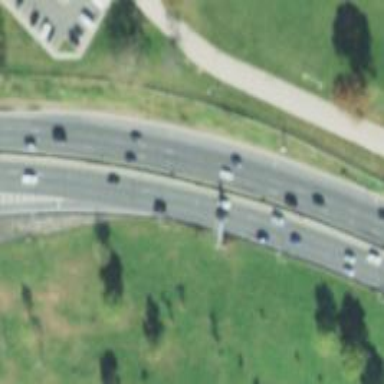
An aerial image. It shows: Asphalt motorway.